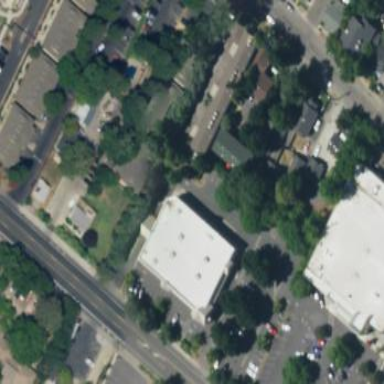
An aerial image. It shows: Pharmacy building providing healthcare services.